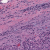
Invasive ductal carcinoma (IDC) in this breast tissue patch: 1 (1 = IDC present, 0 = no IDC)